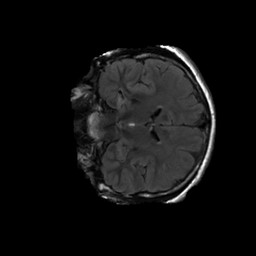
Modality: FLAIR
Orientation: coronal
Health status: ill
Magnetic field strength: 3 T